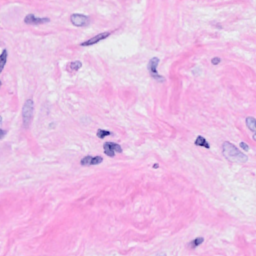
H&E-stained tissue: Breast